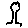
Label: tree